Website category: phone
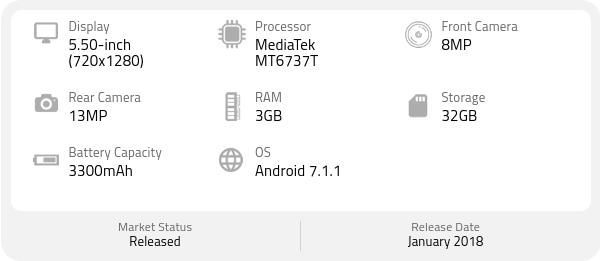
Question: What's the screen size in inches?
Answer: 5.50-inch

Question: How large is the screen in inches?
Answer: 5.50-inch

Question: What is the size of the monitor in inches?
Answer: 5.50-inch

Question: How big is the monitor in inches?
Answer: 5.50-inch

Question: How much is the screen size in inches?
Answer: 5.50-inch

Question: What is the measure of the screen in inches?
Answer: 5.50-inch

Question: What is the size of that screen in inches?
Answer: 5.50-inch

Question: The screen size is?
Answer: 5.50-inch

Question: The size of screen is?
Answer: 5.50-inch

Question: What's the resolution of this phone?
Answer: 720x1280

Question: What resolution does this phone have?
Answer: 720x1280

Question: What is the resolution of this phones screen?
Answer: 720x1280

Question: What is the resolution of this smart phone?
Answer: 720x1280

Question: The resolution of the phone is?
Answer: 720x1280

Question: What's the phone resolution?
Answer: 720x1280

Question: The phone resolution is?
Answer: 720x1280

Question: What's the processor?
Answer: MediaTek MT6737T

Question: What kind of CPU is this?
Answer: MediaTek MT6737T

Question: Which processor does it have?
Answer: MediaTek MT6737T

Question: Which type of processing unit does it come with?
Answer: MediaTek MT6737T

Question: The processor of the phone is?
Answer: MediaTek MT6737T

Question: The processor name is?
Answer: MediaTek MT6737T

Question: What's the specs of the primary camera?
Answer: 13MP

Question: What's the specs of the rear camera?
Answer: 13MP

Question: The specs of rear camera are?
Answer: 13MP

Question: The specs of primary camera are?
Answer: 13MP

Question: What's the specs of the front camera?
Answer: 8MP

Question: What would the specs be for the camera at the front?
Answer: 8MP

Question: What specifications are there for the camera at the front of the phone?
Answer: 8MP

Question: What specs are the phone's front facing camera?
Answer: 8MP

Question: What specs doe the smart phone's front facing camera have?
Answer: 8MP

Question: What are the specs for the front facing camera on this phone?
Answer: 8MP

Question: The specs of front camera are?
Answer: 8MP

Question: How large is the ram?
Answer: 3GB

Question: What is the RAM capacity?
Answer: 3GB

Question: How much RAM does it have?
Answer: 3GB

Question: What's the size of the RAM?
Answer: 3GB

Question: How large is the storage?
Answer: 32GB

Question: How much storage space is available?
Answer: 32GB

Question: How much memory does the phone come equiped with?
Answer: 32GB

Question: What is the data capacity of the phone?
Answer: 32GB

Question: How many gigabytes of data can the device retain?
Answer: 32GB

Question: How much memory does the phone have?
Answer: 32GB

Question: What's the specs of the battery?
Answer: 3300mAh

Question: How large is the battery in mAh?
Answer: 3300mAh

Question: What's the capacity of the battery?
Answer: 3300mAh

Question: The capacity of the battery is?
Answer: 3300mAh

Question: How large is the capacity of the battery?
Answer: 3300mAh

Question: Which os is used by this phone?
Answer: Android 7.1.1

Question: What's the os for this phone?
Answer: Android 7.1.1

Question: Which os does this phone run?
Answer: Android 7.1.1

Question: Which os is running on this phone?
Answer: Android 7.1.1

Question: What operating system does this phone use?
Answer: Android 7.1.1

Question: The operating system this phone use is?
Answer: Android 7.1.1

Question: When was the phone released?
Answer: January 2018

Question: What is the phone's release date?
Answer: January 2018

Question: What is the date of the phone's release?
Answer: January 2018

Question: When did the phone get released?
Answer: January 2018

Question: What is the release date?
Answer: January 2018

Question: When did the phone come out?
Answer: January 2018

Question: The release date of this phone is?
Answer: January 2018